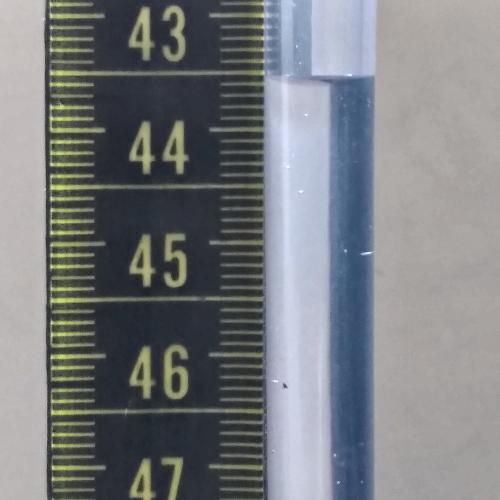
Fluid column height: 43.5 cm